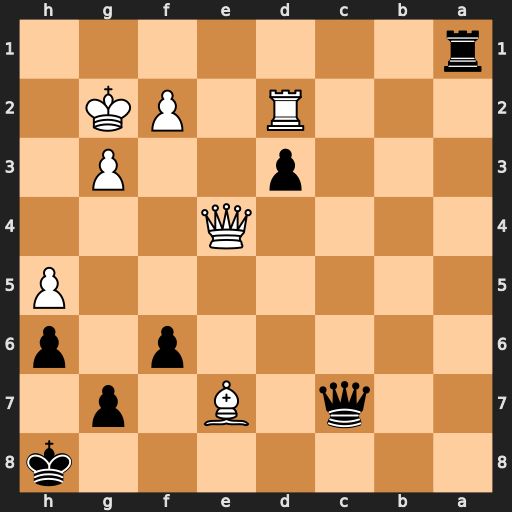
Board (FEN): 7k/2q1B1p1/5p1p/7P/4Q3/3p2P1/3R1PK1/r7
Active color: b
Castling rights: -
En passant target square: -
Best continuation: Qc1 Kh3 Qxd2 Bxf6 Qe1 Bxg7+ Kxg7